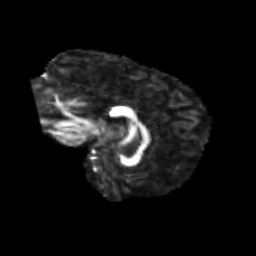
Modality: FA
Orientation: sagittal
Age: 39
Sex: male
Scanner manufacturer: siemens
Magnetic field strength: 3 T
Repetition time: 1.8 s
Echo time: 0.07 s